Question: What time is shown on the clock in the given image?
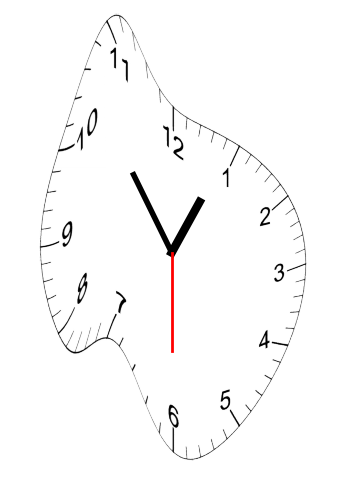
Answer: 12:53:30